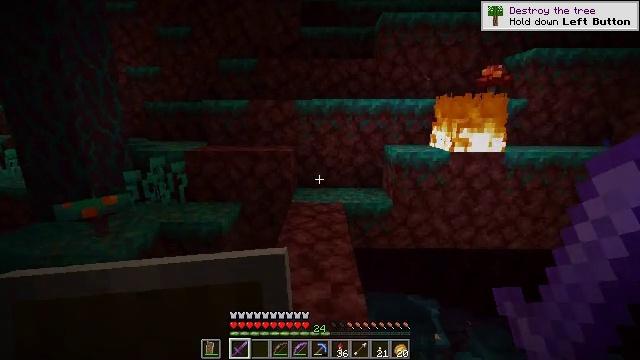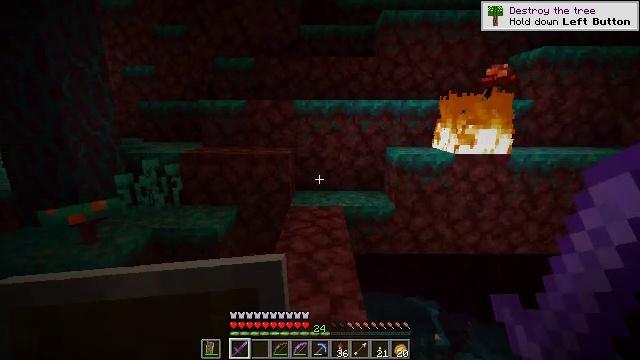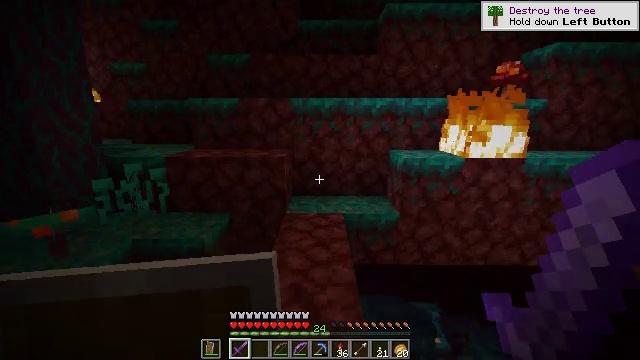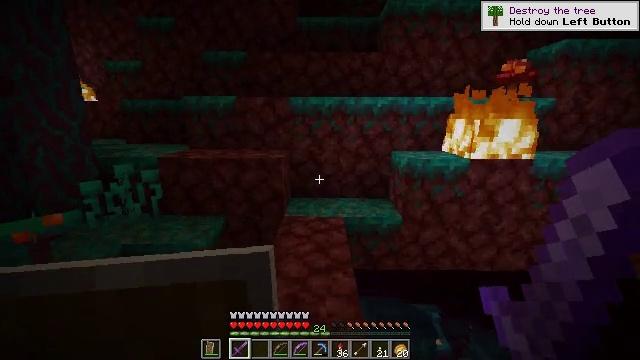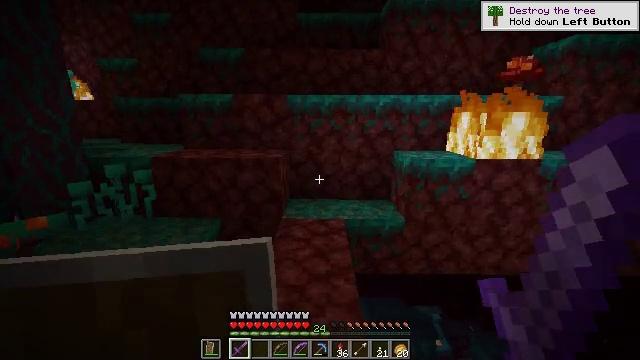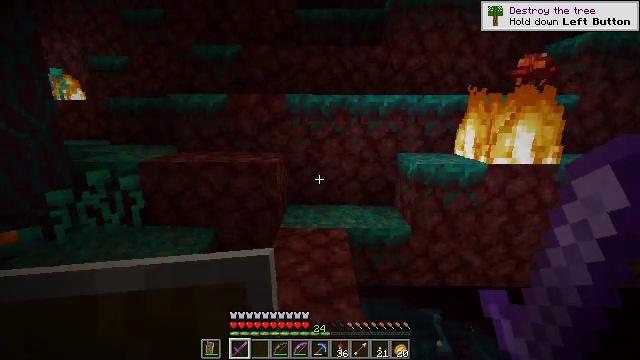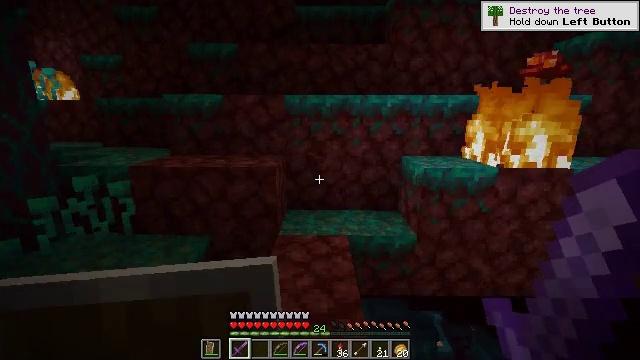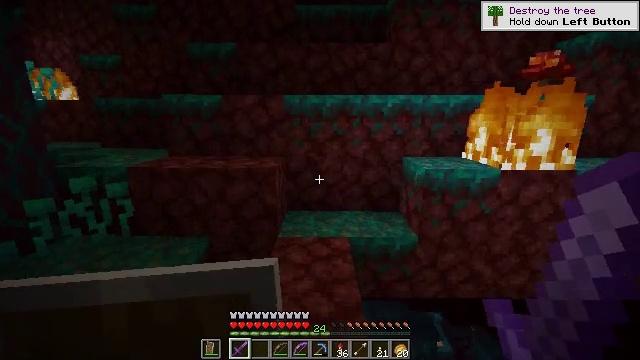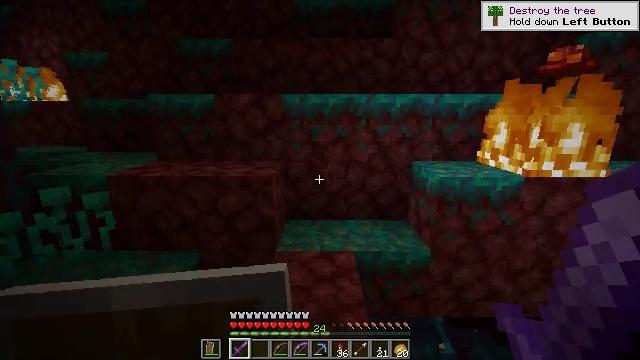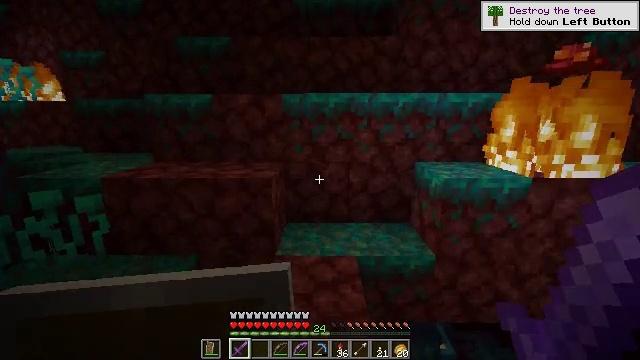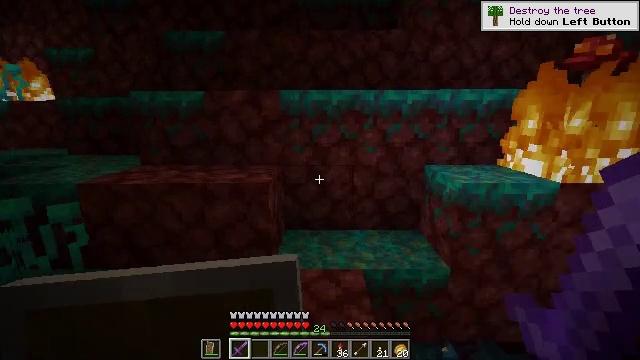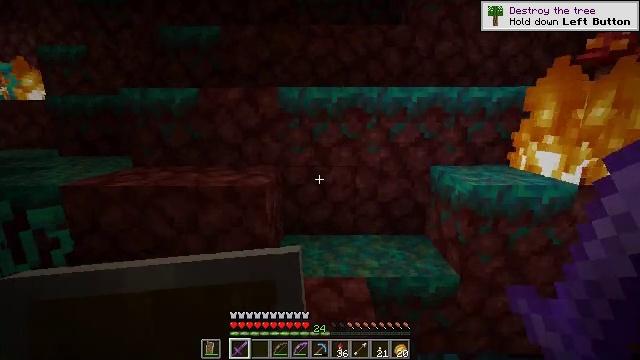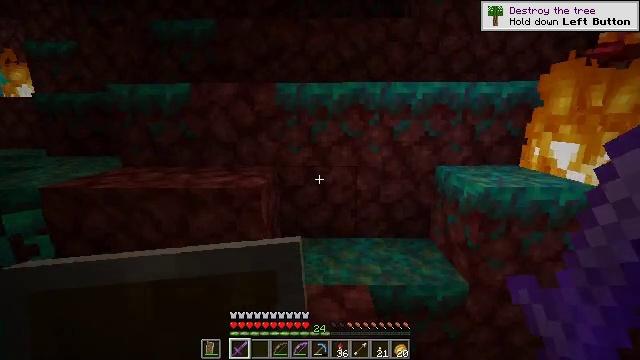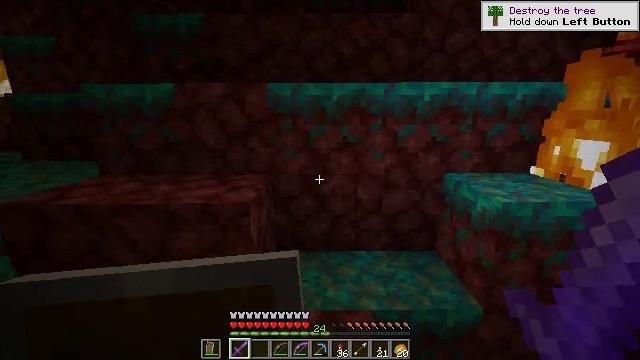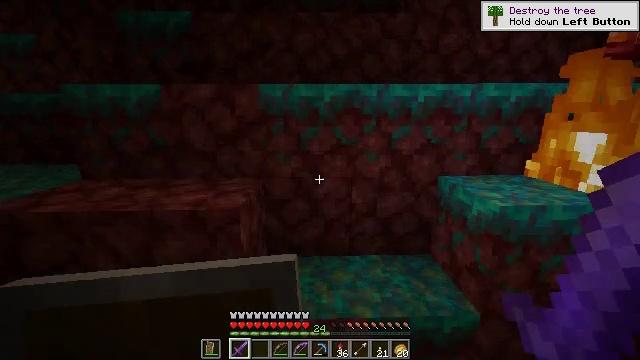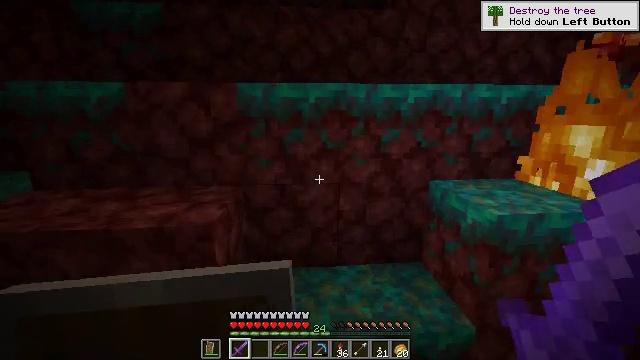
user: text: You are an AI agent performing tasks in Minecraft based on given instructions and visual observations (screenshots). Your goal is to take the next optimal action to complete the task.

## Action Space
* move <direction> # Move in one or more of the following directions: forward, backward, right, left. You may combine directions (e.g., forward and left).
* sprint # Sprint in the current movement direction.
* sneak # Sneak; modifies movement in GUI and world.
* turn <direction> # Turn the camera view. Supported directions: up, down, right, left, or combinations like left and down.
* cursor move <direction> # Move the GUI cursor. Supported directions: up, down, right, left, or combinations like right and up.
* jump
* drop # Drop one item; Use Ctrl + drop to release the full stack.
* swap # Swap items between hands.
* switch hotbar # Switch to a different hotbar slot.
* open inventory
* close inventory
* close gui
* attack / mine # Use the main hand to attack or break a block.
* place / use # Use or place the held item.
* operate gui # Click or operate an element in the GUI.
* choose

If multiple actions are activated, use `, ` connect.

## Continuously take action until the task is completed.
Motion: motion action
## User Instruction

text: Destroy the fire.
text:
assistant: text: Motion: move forward
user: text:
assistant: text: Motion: move forward
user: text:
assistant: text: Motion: move forward
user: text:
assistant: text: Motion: move forward
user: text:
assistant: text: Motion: move forward
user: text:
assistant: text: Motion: move forward
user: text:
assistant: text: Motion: move forward
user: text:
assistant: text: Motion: move forward
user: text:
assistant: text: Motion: move forward
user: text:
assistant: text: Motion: move forward
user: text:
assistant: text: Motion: move forward
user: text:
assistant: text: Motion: move forward
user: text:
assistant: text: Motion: move forward
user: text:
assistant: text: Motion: move forward, turn right
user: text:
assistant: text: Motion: move forward, turn right
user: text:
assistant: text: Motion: move forward, turn right
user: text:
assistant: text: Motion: move forward, turn right
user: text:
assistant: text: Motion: move forward, turn right
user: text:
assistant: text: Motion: move forward, turn right
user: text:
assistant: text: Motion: move forward and move left, turn right
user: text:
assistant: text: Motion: move forward and move left, turn right
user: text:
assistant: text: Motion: move forward and move left, turn right and down
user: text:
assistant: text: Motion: move forward and move left, turn right and down
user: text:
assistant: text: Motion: move forward, turn right and down
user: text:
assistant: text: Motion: move forward, turn right and down
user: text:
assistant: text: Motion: move forward, turn right
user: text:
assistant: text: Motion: move forward, turn right
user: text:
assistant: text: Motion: turn right
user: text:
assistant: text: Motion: turn right
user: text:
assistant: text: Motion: attack / mine